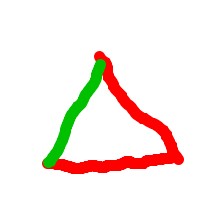
Shape: triangle